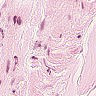
Metastatic tissue present: no